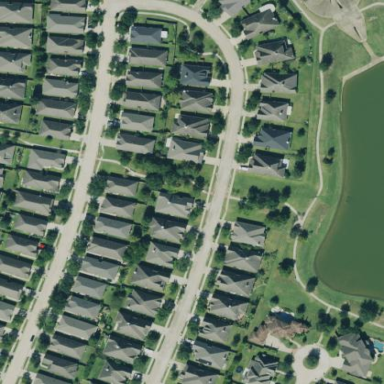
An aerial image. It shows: Residential area within neighborhood.